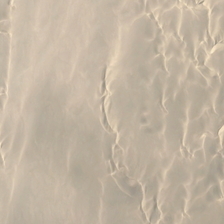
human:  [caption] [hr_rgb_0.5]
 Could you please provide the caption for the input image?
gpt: it is a piece of yellow desert .

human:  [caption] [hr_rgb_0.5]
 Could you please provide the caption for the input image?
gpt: it is a piece of yellow desert .

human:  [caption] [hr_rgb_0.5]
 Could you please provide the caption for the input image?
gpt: it is a piece of yellow desert .

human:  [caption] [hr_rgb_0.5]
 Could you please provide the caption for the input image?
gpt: it is a piece of yellow desert .

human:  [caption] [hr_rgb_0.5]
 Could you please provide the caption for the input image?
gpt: it is a piece of yellow desert .